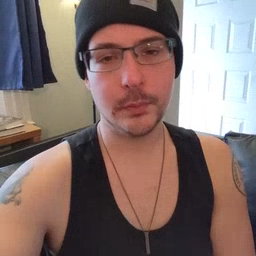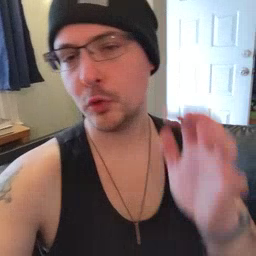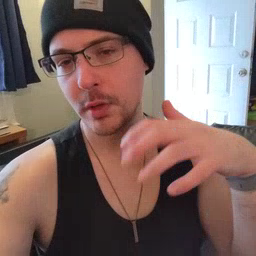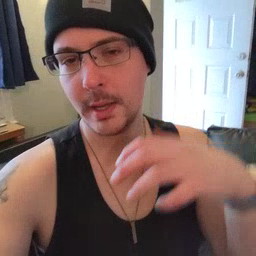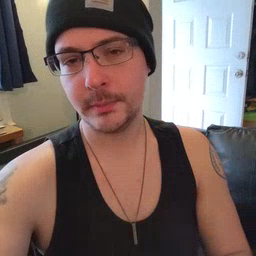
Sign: rain